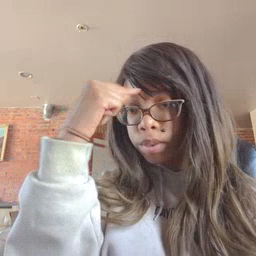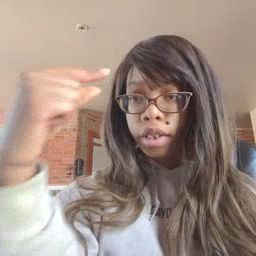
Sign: black